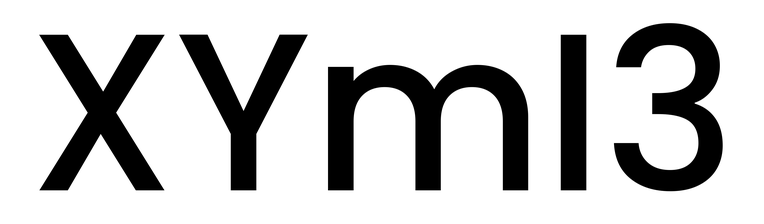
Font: Poppins-Medium